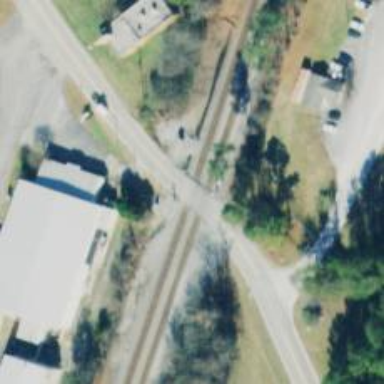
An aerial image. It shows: Level crossing with lights on the railway.